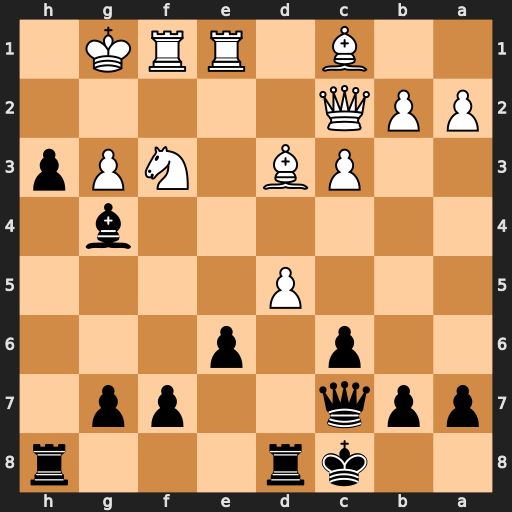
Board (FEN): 2kr3r/ppq2pp1/2p1p3/3P4/6b1/2PB1NPp/PPQ5/2B1RRK1
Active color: b
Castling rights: -
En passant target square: -
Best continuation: Qxg3+ Kh1 Bxf3+